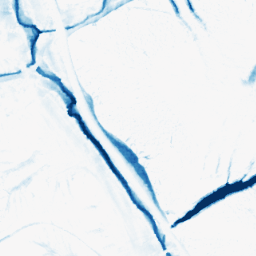
Category: morphological
Decomposition family: morphological
Decomposition parameters: operation: closing
size: 10
Upsampling method: sinc_blackman
Upsampling parameters: scale: 2
kernel_size: 4
Upsampling scale: 2